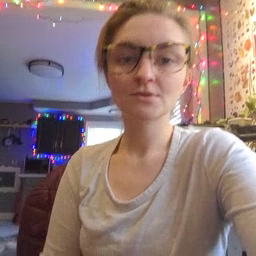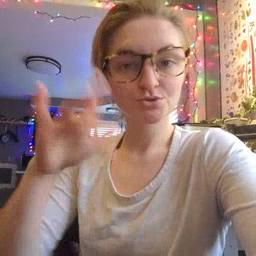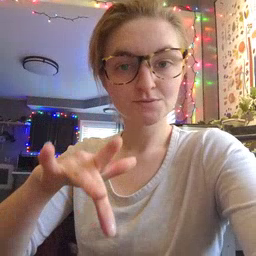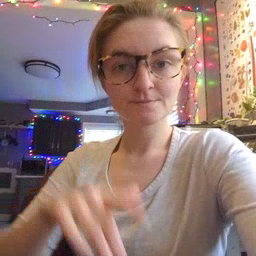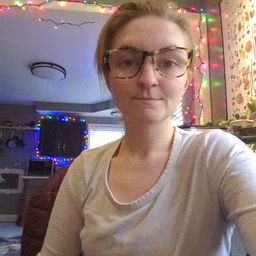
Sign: touch